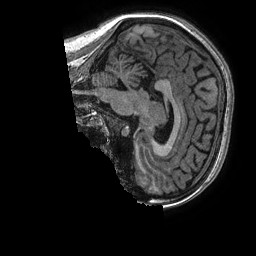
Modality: T1w
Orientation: sagittal
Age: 17
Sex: female
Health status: ill
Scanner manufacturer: ge
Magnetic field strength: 3 T
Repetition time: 0.006952 s
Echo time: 0.00292 s